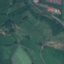
Land use / land cover class: Pasture